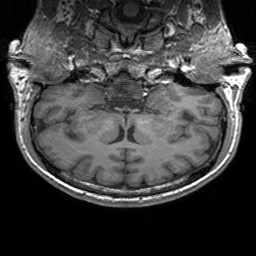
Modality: T1w
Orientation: sagittal
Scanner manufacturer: siemens
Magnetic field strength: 3 T